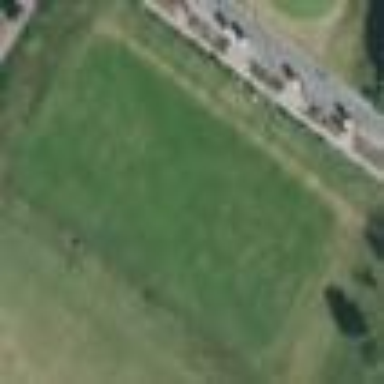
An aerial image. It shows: Grassy area designated for driving range golf.